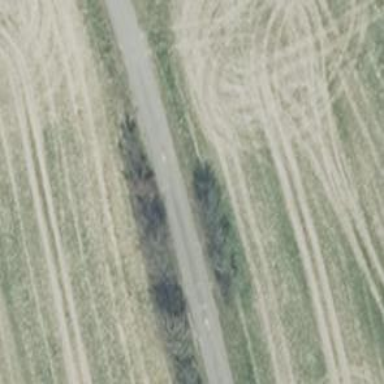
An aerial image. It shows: Unclassified road with asphalt surface.